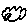
Label: cloud